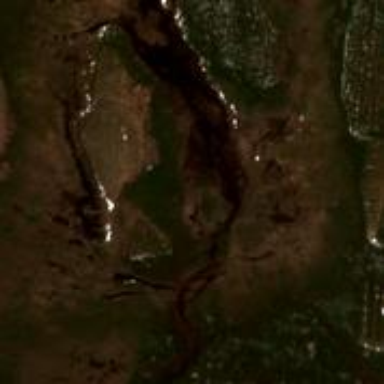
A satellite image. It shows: Bog wetland area.